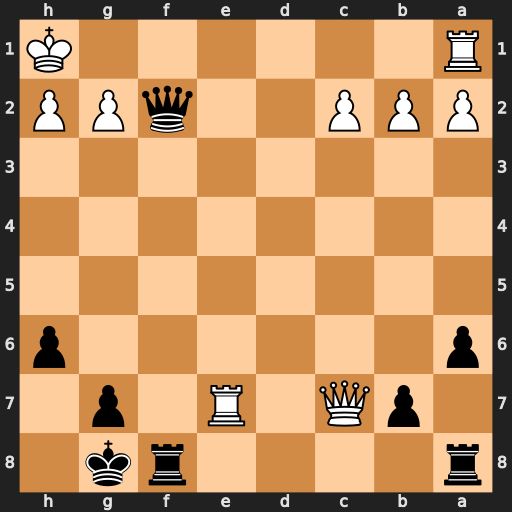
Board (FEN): r4rk1/1pQ1R1p1/p6p/8/8/8/PPP2qPP/R6K
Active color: b
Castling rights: -
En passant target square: -
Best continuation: Qf1+ Rxf1 Rxf1#